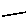
Label: line